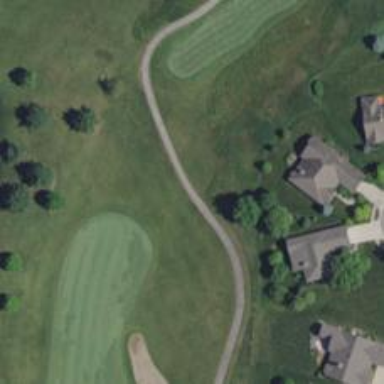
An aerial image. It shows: Path used for both walking and golf.